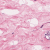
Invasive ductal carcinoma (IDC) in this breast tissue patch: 0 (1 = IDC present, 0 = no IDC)